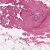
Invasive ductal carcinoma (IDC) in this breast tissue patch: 0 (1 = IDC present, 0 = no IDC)